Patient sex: M
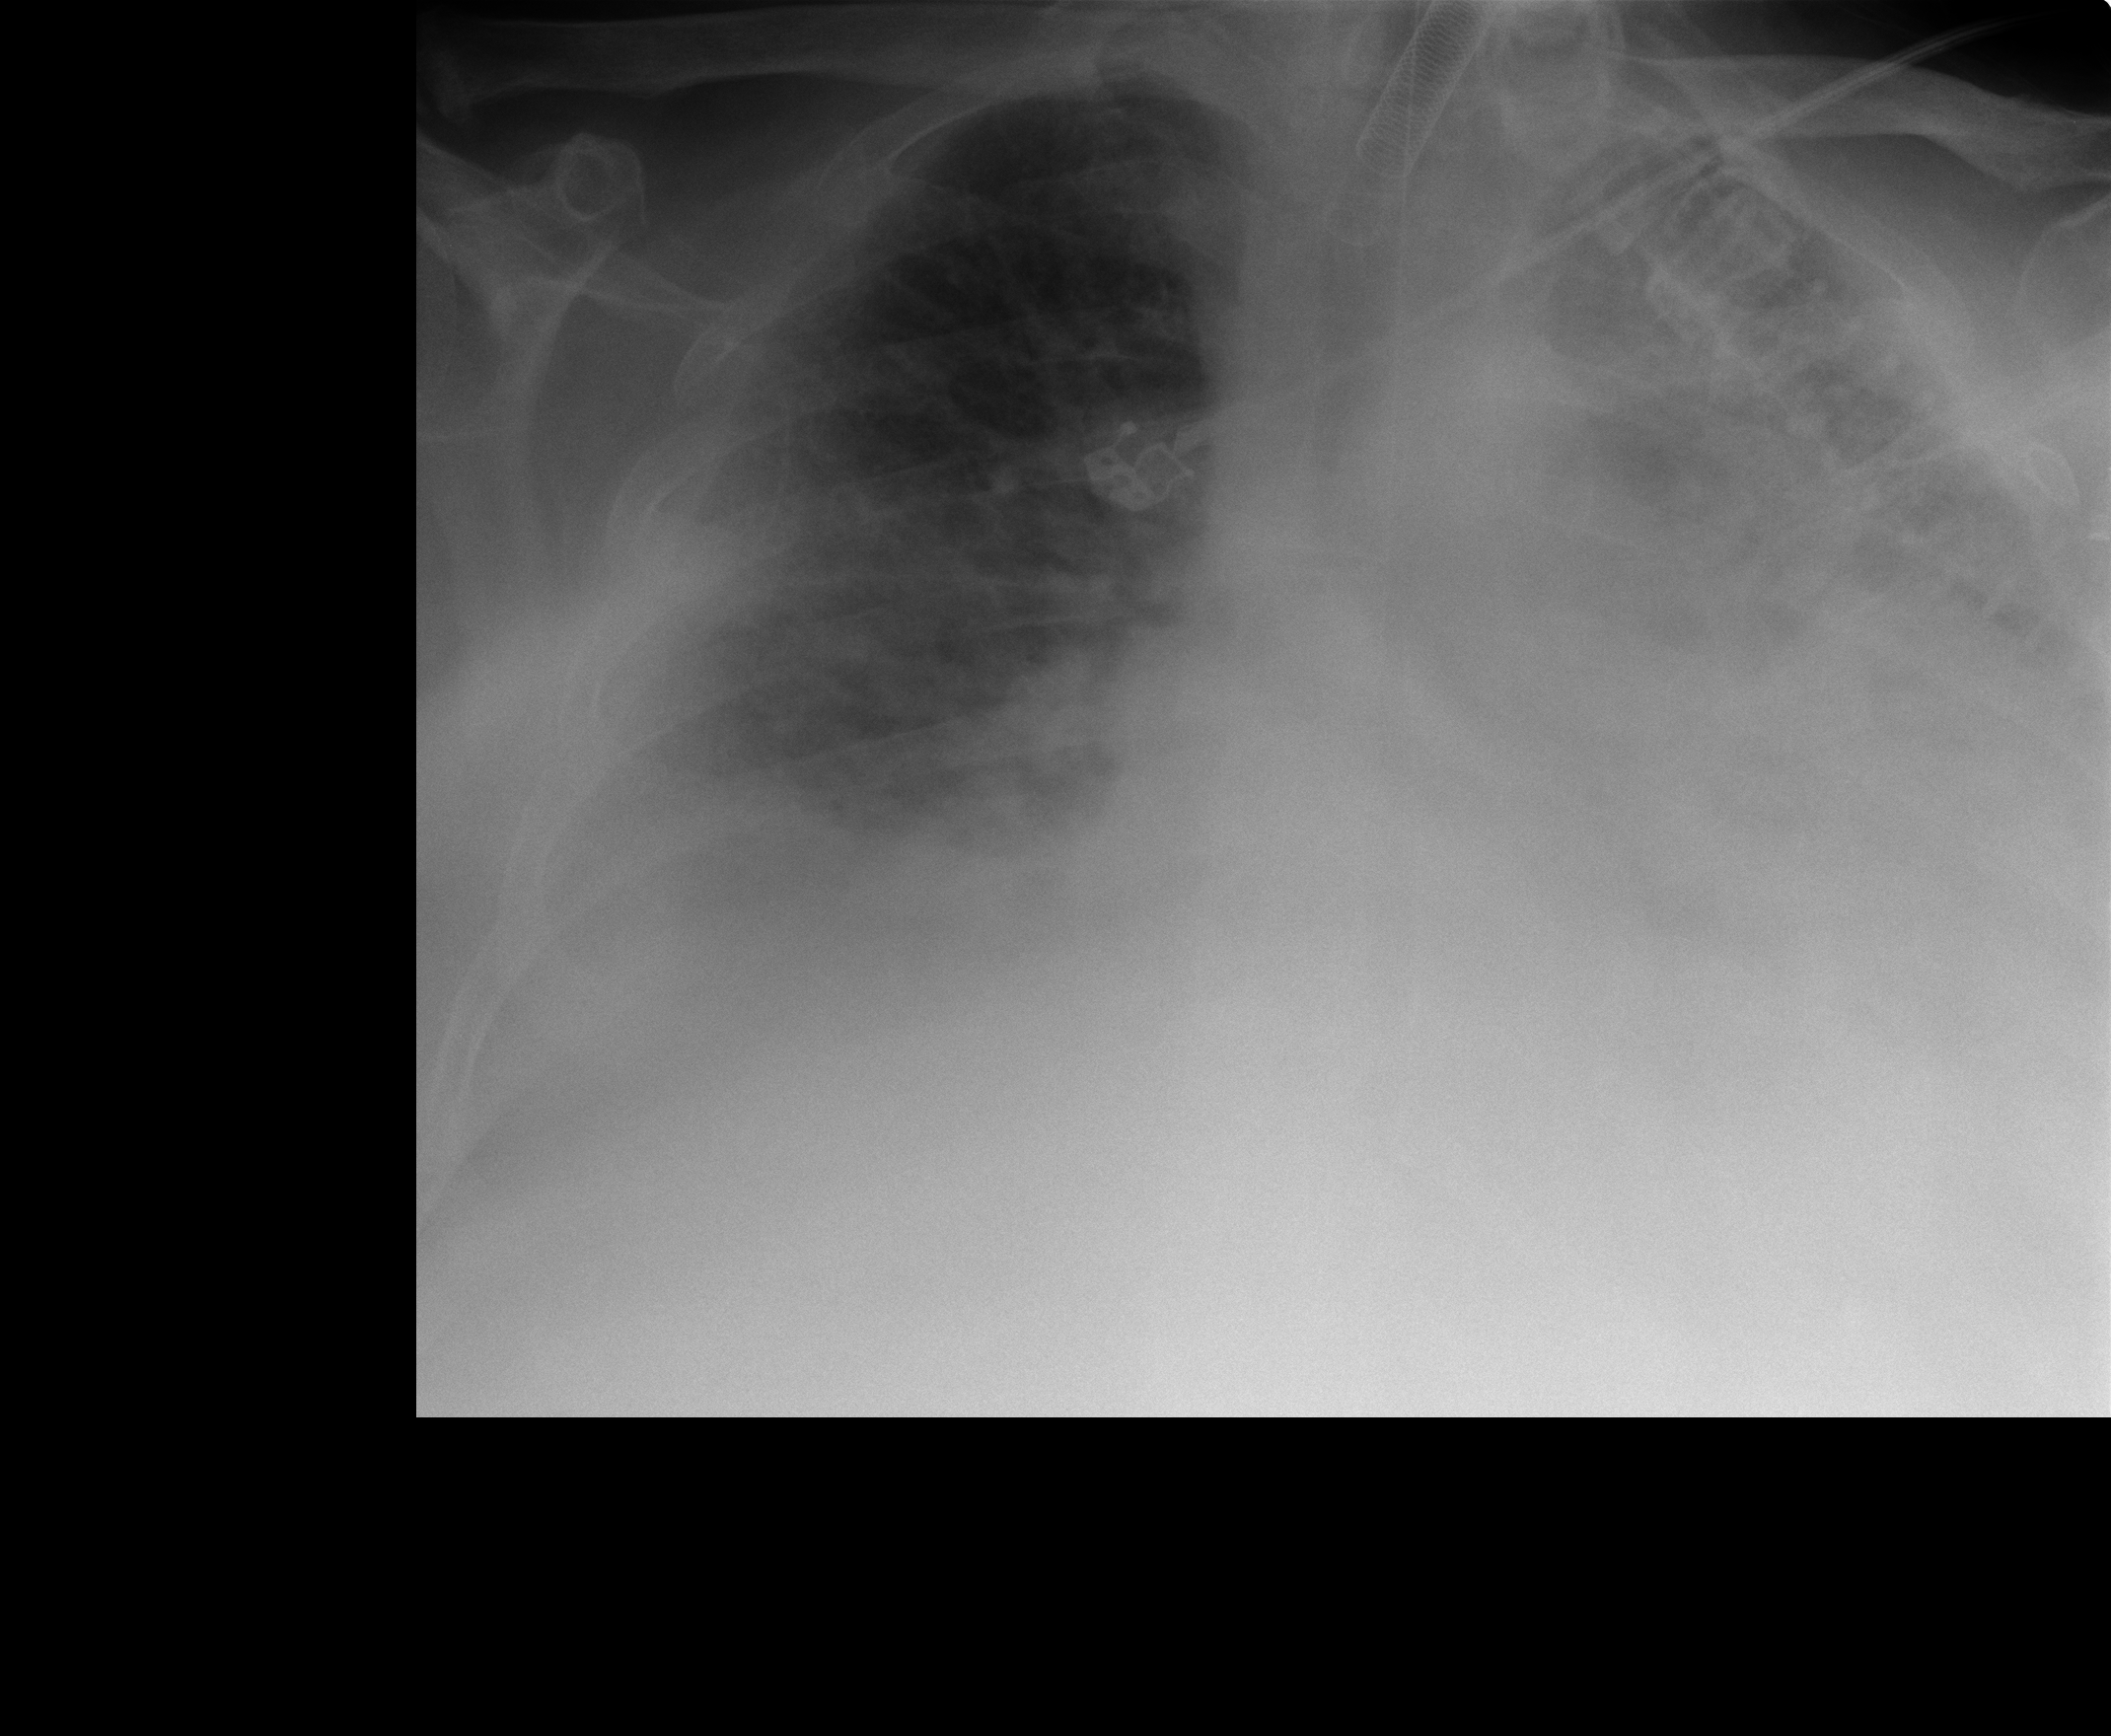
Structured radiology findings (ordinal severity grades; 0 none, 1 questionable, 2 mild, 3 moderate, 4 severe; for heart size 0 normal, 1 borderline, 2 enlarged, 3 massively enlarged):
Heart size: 2
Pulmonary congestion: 2
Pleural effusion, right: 3
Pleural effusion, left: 3
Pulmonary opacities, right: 2
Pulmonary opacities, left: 2
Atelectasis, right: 2
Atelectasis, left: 3